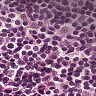
Metastatic tissue present: no